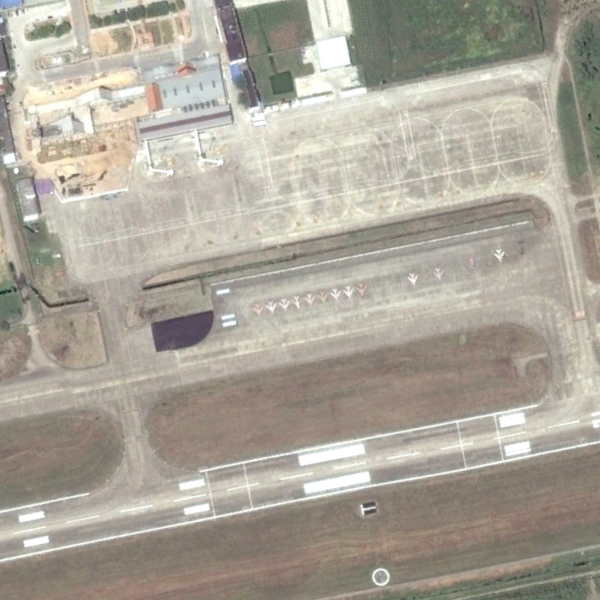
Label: Airport